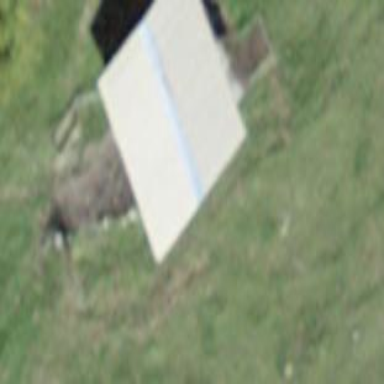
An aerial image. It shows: Rural barn.